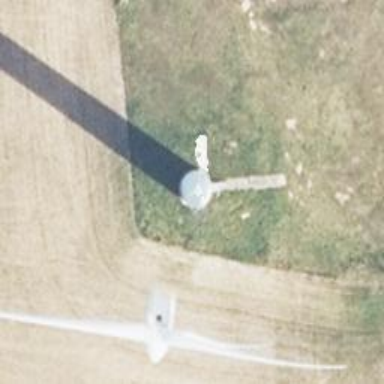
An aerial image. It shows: Wind power generator utilizing wind turbines.